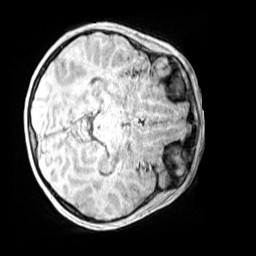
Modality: MP2RAGE
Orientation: axial
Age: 11
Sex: male
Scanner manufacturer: siemens
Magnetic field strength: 3 T
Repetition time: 4 s
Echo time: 0.00299 s